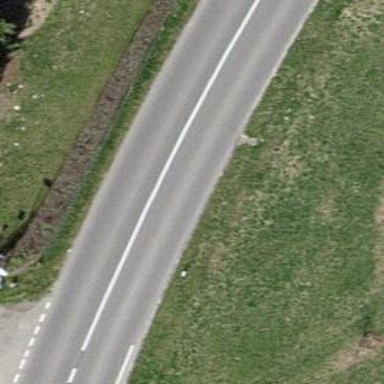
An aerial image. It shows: Secondary road with asphalt surface.